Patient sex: M
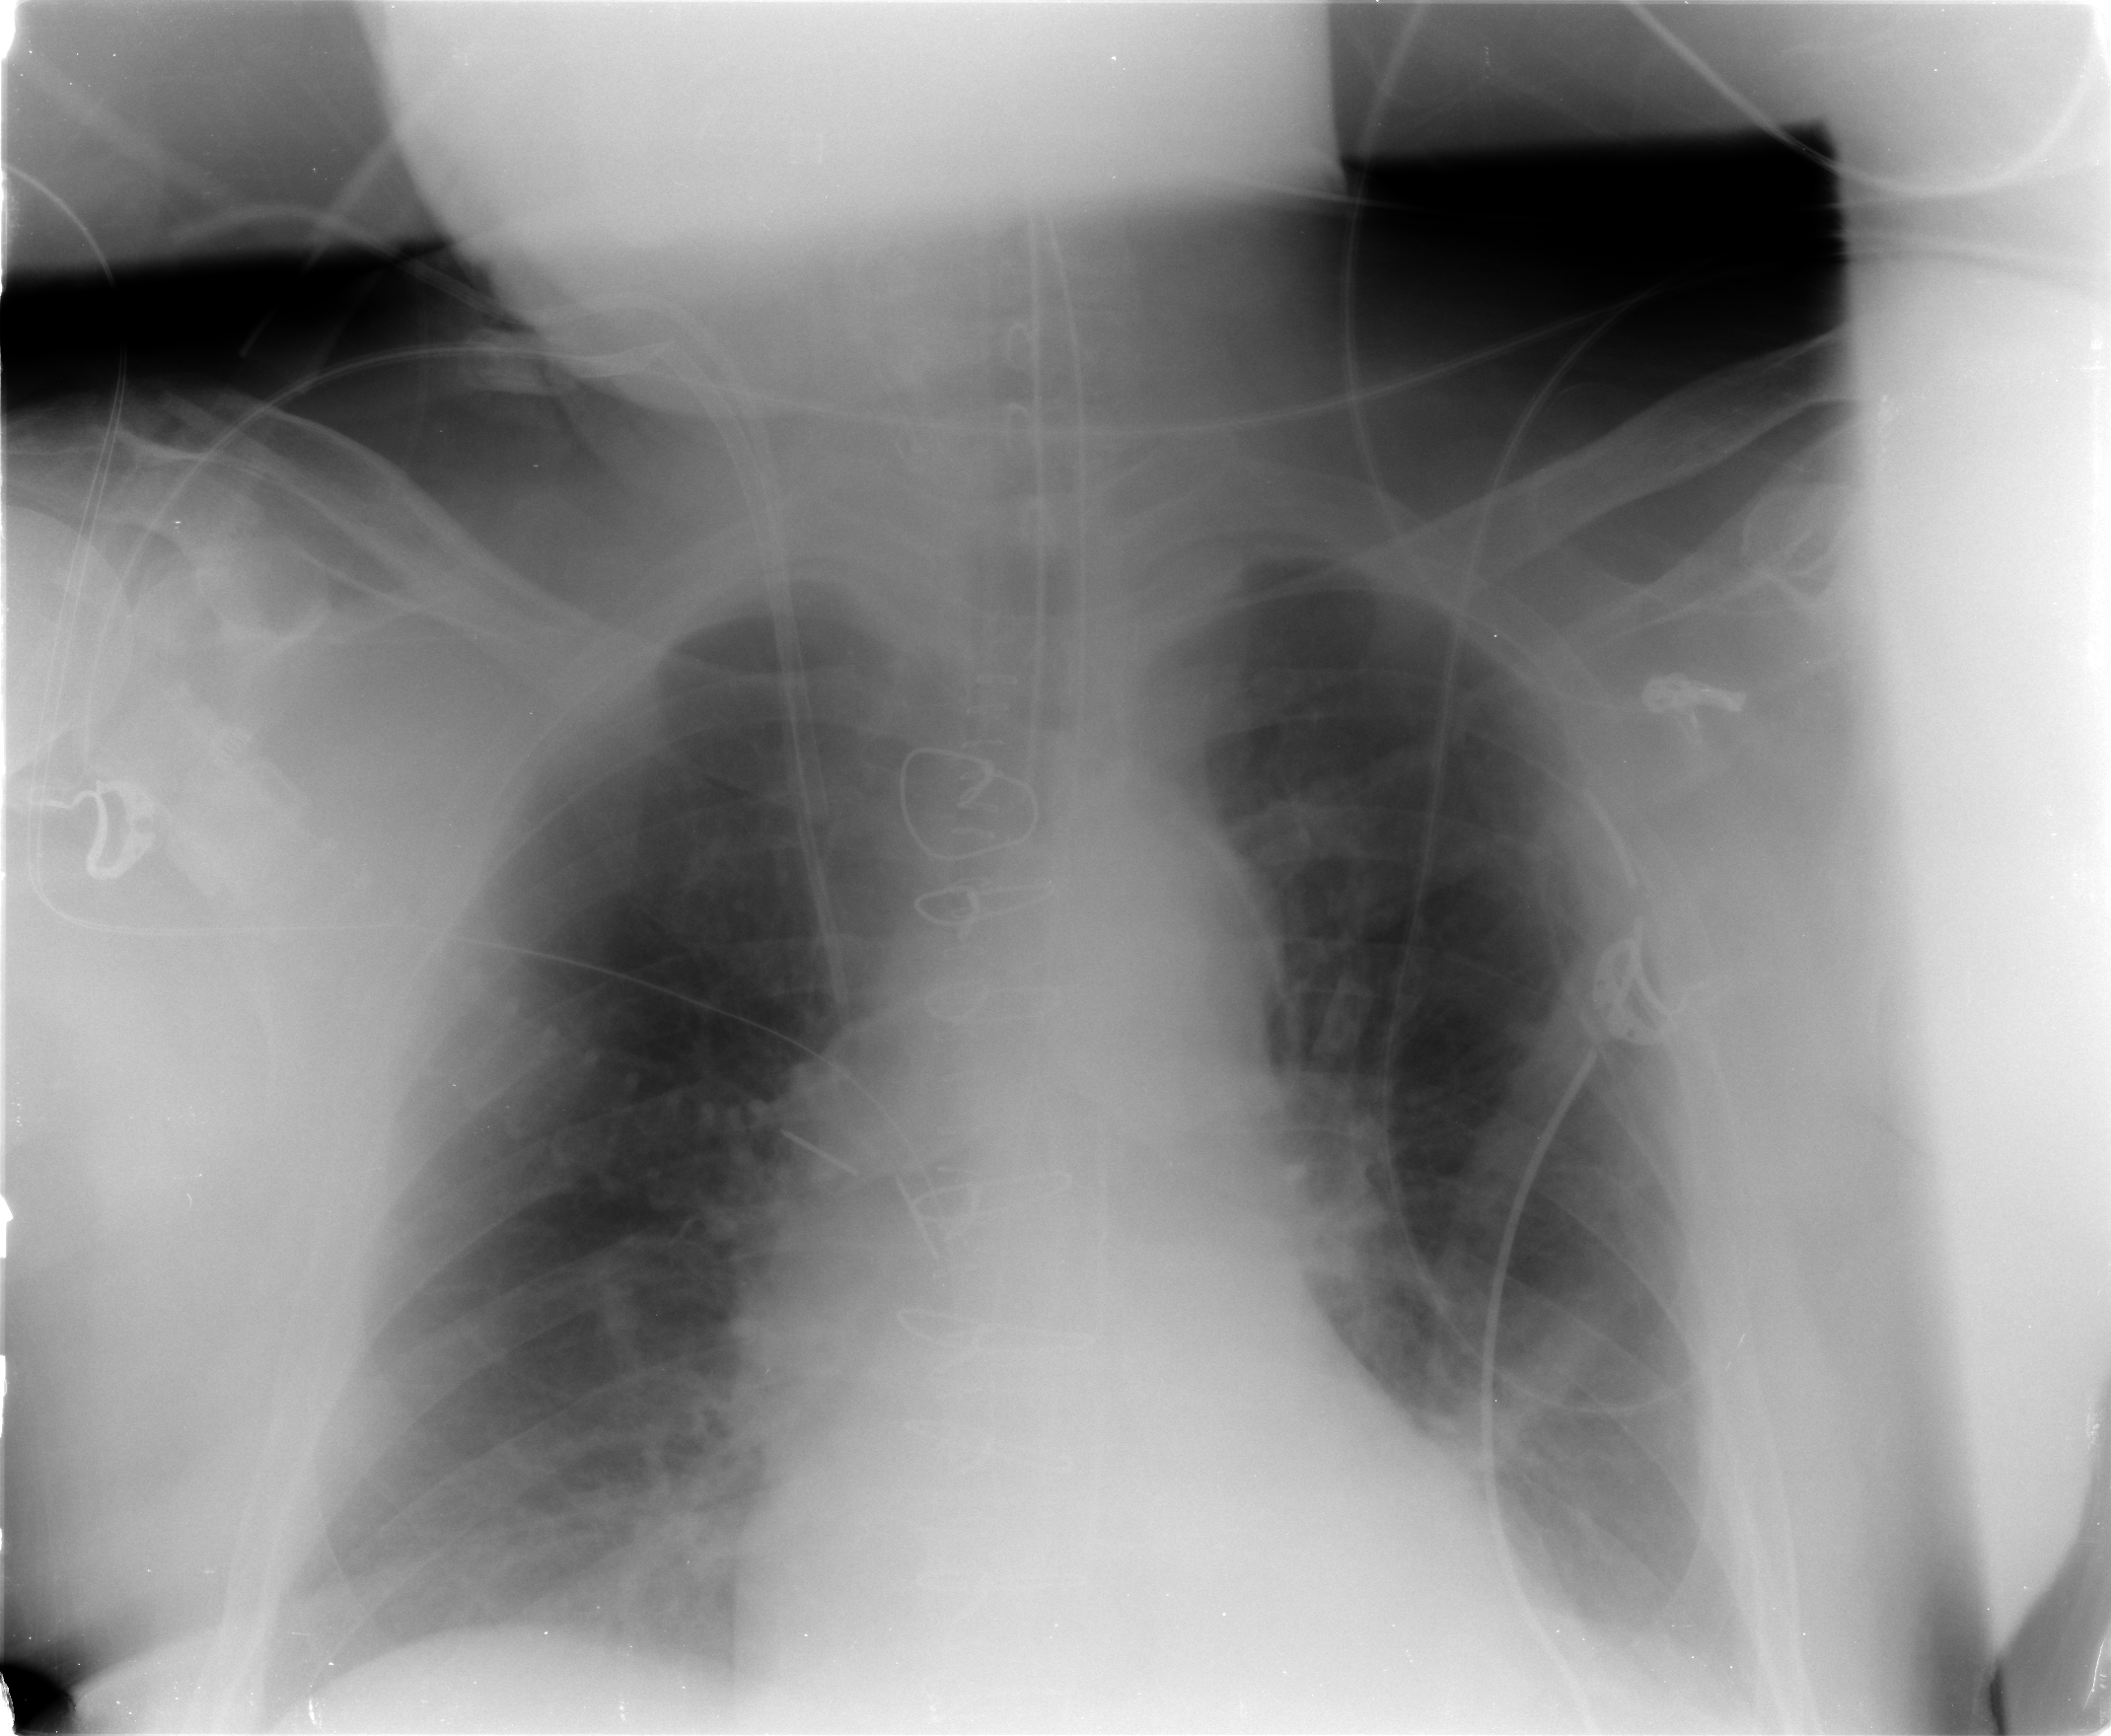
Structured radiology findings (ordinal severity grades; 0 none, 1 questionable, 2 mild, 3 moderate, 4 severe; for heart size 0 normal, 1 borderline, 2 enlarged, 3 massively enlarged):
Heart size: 0
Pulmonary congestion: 2
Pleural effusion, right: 0
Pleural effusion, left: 2
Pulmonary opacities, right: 0
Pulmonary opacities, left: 0
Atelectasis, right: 1
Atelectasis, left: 2